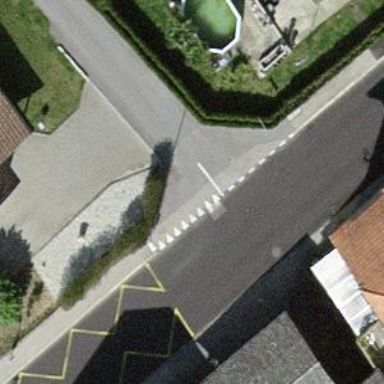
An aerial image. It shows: Road with "give way" sign.